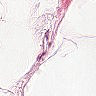
Metastatic tissue present: no